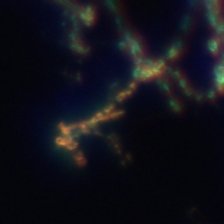
Taxon: Chaetoceros
Group: Diatoms